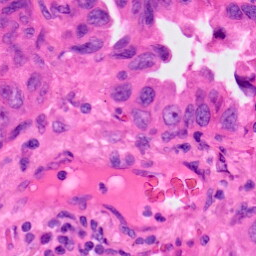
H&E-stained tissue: Lung